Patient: sex M, age 22
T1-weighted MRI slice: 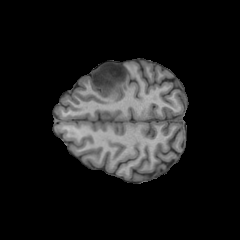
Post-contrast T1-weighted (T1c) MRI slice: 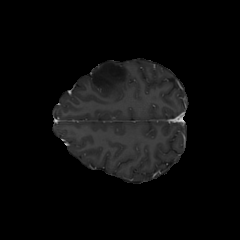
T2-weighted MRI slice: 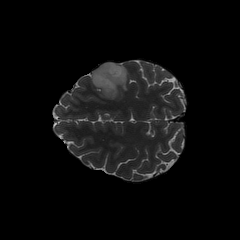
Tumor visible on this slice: yes
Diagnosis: Astrocytoma, IDH-mutant
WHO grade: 2